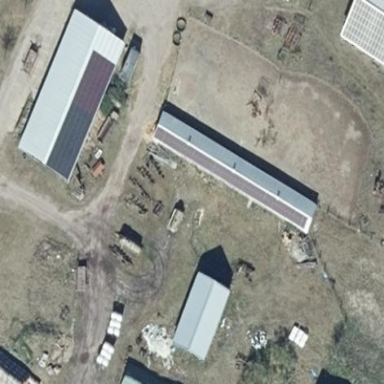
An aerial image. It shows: Farm building with gabled roof oriented along its structure.